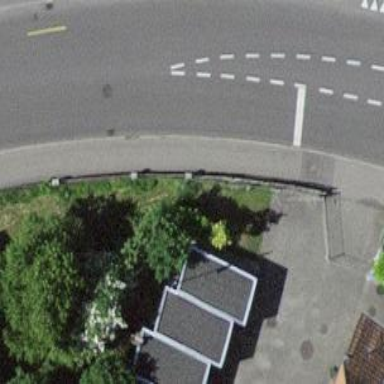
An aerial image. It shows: Garage building.